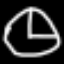
Label: clock